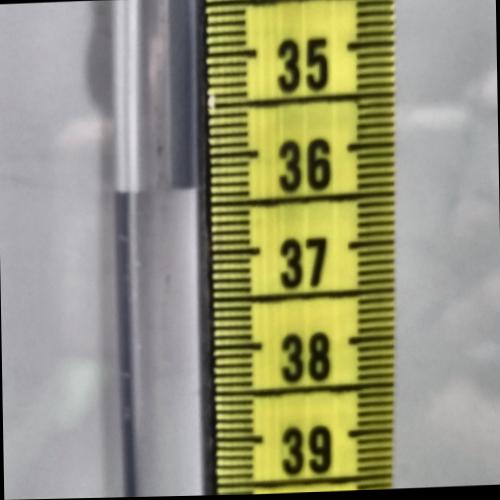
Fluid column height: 36.3 cm